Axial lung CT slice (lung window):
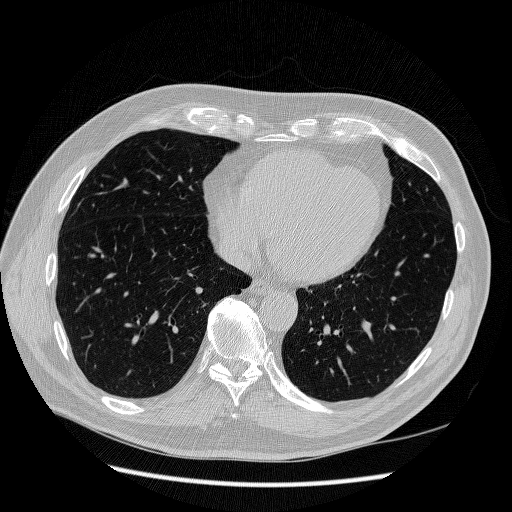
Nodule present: no